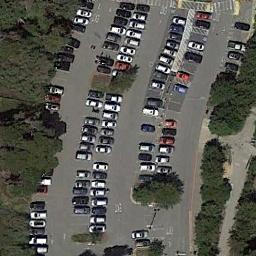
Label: parking_lot